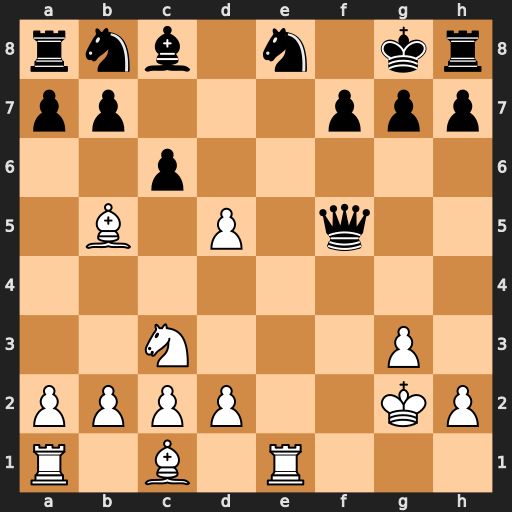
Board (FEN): rnb1n1kr/pp3ppp/2p5/1B1P1q2/8/2N3P1/PPPP2KP/R1B1R3
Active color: w
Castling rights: -
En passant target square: -
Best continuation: Rxe8#